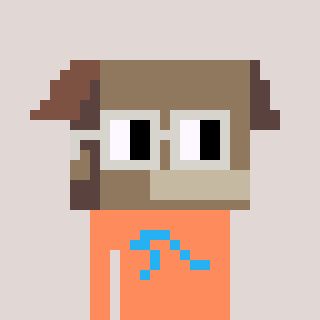
a pixel art character with square light gray glasses, a box-shaped head and a peachy-colored body on a warm background